Question: You can see my live example here: <URL> but I haven't found anything relating to the problem. You can see below, some pictures are "broken" and turn out to not be even uploaded.

I'm also using a timthumbs script to reduce the file size, but that's not the problem as it says "File not found" and so the file doesn't exist, which leads back to the problem residing with uploadify. Any ideas?
Images are JPG files, but can range. Size varies but mainly from 1-2MB.
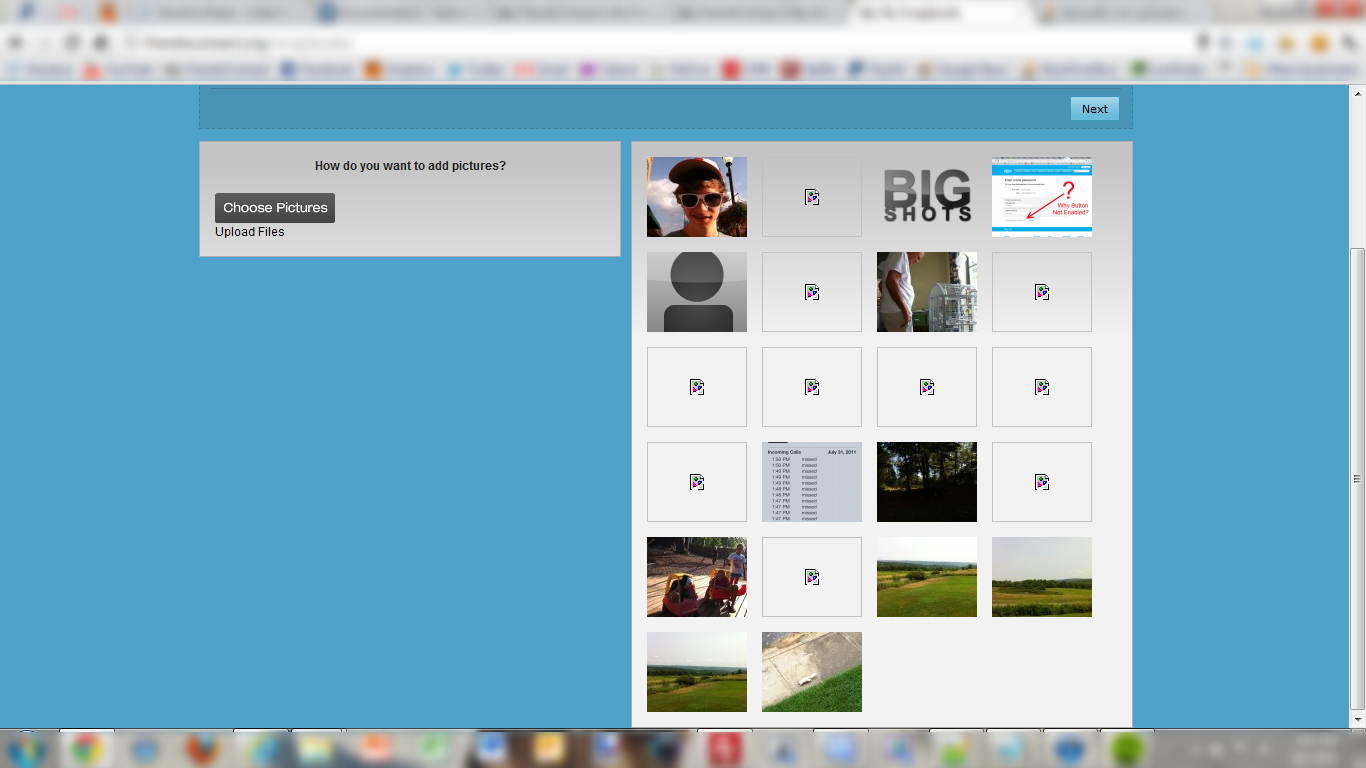
Answer: It may be an issue with your PHP script. I've just uploaded a picture, and your web page is giving me the following details:
'''
URL: http://www.friendsconnect.org/jquery_custom/create_user_image.php?src=/scrapbooks/uploads/image.png&h=80&w=100
Content:
<pre>no mime type specified<br />Query String : src=/scrapbooks/uploads/image.png&amp;h=80&amp;w=100<br />TimThumb version : 1.26</pre>
'''
Now, you're putting that 'text/html' content into a 'img' tag, which obviously won't work, and so we get this broken image thing.
NB: This only occurs on some of my uploaded images, most work fine.